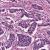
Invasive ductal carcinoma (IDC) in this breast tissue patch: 1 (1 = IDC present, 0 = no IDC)